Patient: sex M, age 47
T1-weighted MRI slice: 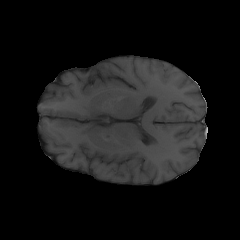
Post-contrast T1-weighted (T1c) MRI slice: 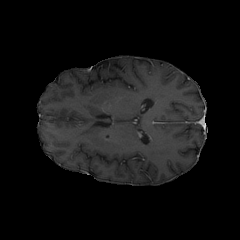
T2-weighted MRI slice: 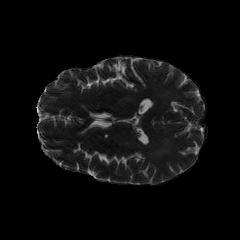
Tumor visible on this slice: no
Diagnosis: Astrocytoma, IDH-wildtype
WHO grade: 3